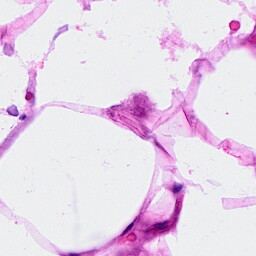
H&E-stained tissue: Breast